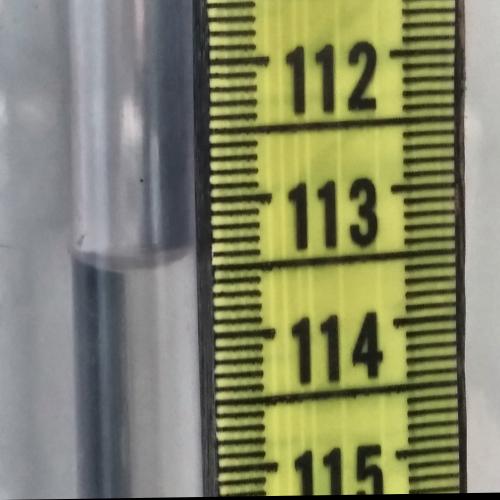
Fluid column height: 113.4 cm